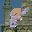
Label: 8